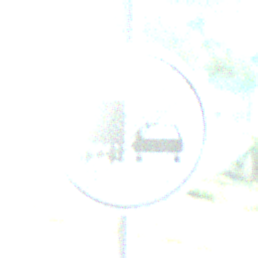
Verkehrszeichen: EndeUeberholverbotKraftfahrzeuge
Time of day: Night
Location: Outdoor (Nature)
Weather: PartlyCloudy
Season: NotSpecified
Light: Natural